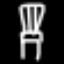
Label: chair